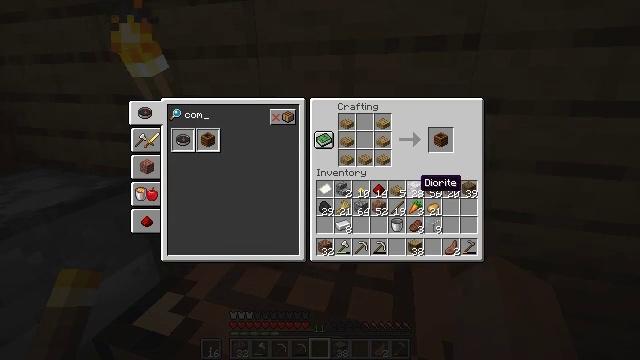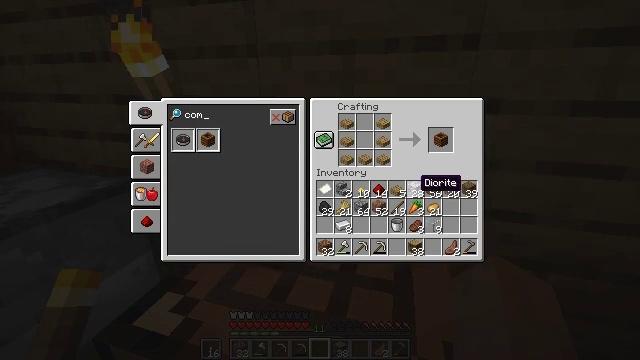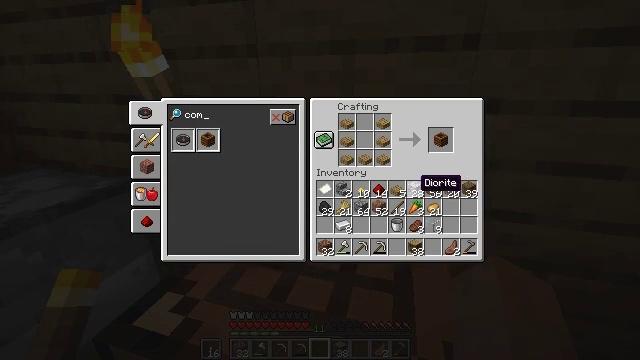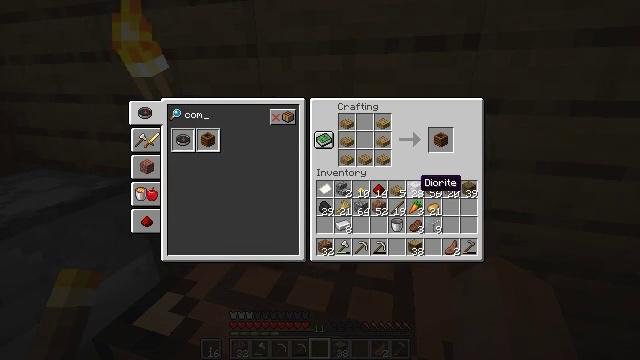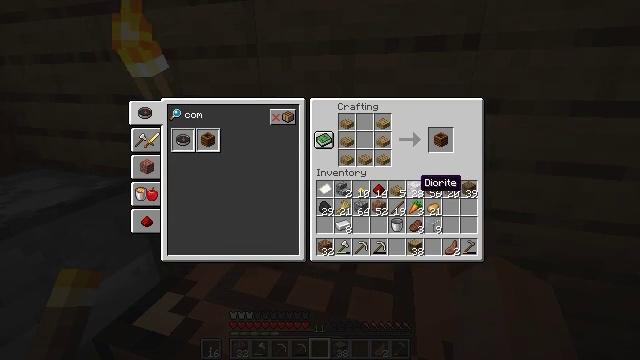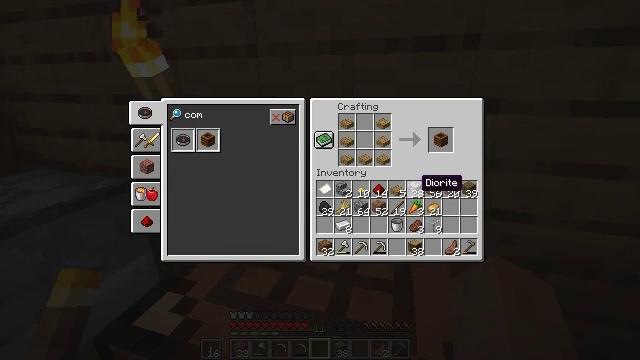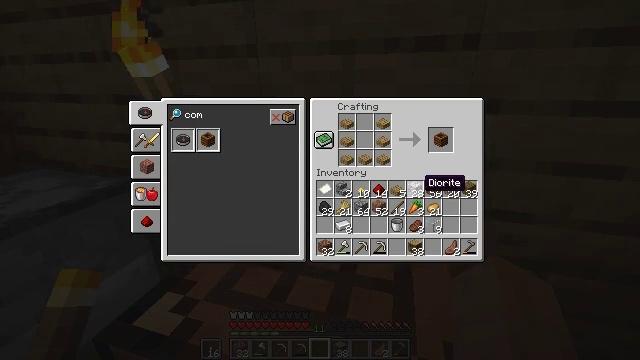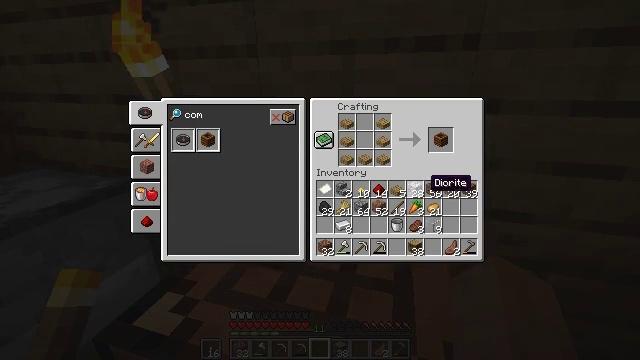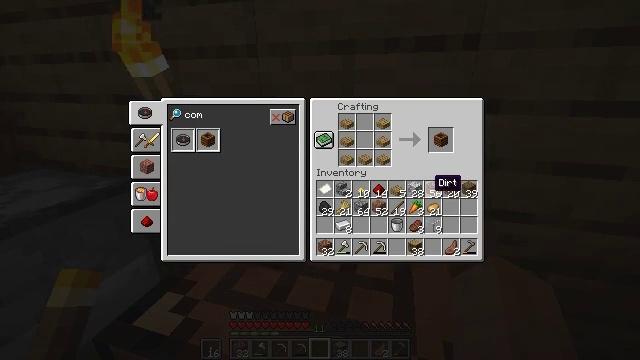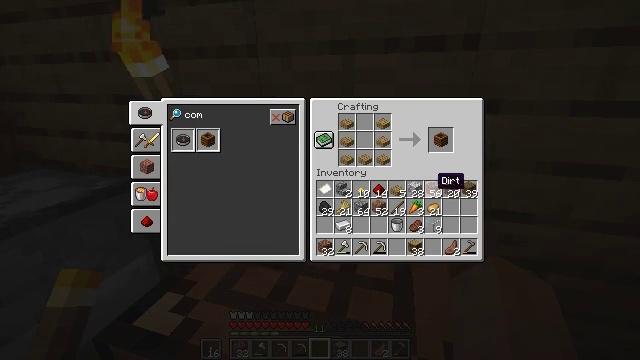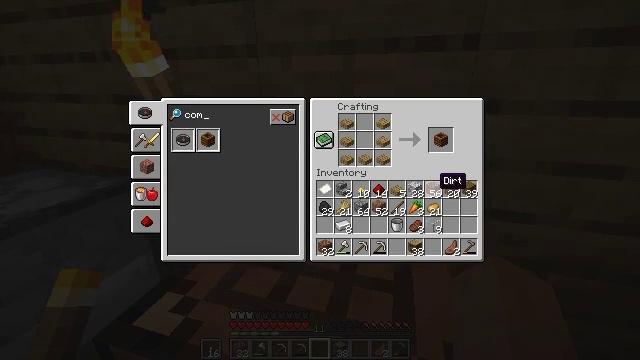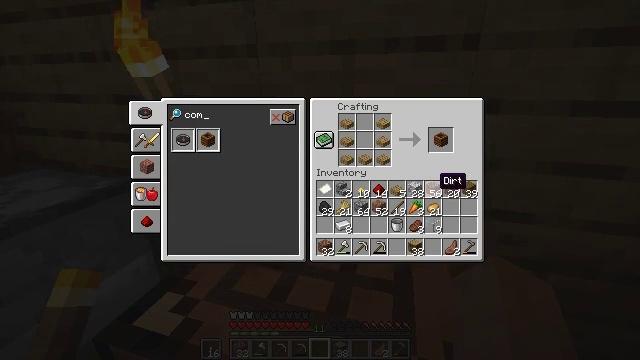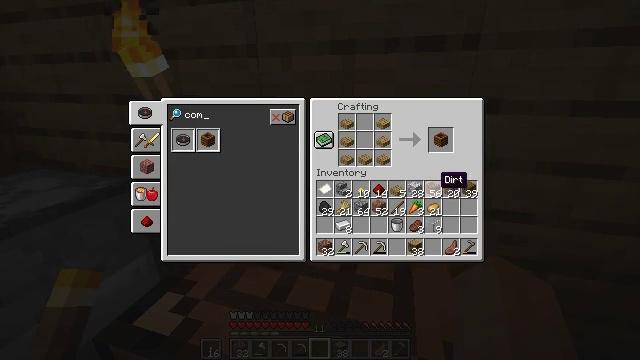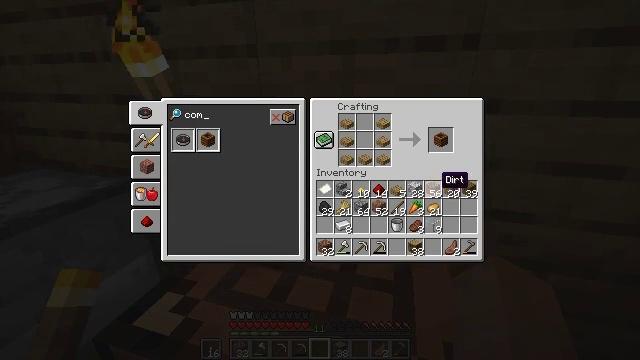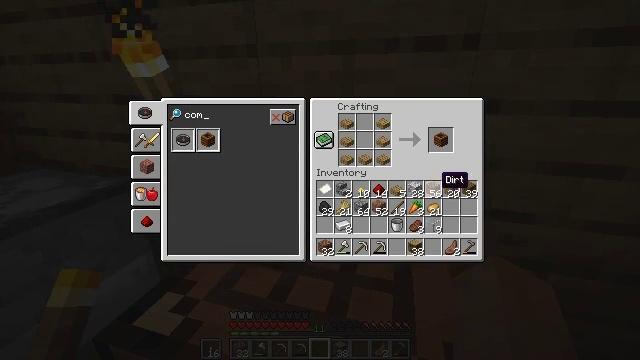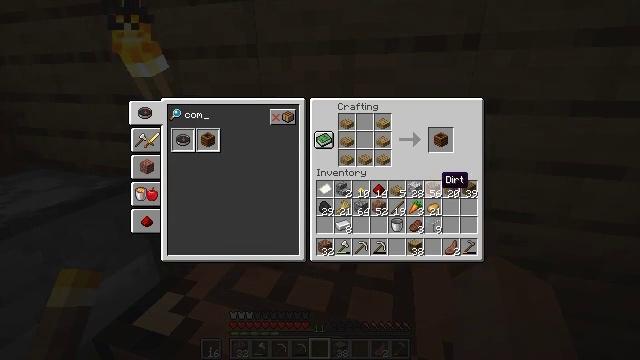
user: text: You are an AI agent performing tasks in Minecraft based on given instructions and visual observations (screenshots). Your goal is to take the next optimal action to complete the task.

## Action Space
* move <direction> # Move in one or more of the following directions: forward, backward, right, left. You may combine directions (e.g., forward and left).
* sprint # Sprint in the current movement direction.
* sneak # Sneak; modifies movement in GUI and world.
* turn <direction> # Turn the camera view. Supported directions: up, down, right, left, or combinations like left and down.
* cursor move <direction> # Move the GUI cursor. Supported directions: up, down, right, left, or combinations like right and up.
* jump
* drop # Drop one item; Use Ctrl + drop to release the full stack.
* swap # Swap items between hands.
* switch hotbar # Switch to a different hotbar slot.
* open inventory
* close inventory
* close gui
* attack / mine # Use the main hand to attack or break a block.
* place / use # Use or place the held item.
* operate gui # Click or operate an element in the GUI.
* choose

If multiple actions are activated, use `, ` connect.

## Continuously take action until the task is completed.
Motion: motion action
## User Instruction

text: Create a composter using wooden slabs.
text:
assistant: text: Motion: no_op
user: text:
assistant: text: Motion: no_op
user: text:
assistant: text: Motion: no_op
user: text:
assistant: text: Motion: no_op
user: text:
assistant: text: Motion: no_op
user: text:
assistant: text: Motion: no_op
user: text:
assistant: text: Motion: no_op
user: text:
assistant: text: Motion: no_op
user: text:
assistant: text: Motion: no_op
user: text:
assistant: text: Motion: no_op
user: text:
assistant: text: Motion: no_op
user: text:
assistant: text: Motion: no_op
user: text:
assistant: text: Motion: no_op
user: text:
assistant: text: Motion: no_op
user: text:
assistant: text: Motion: no_op
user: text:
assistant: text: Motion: no_op
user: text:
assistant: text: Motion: no_op
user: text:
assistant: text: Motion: no_op
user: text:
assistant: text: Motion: no_op
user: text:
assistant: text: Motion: no_op
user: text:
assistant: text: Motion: cursor move up
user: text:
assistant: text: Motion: cursor move up
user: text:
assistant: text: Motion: cursor move up
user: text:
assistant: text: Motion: no_op
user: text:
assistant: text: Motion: no_op
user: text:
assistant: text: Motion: no_op
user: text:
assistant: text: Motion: no_op
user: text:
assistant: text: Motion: no_op
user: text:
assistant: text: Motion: no_op
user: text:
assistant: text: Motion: no_op